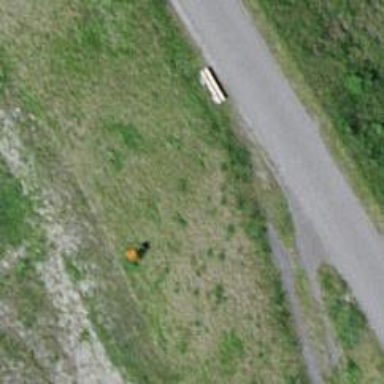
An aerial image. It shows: Aerial marker.